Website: macys
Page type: billing-address
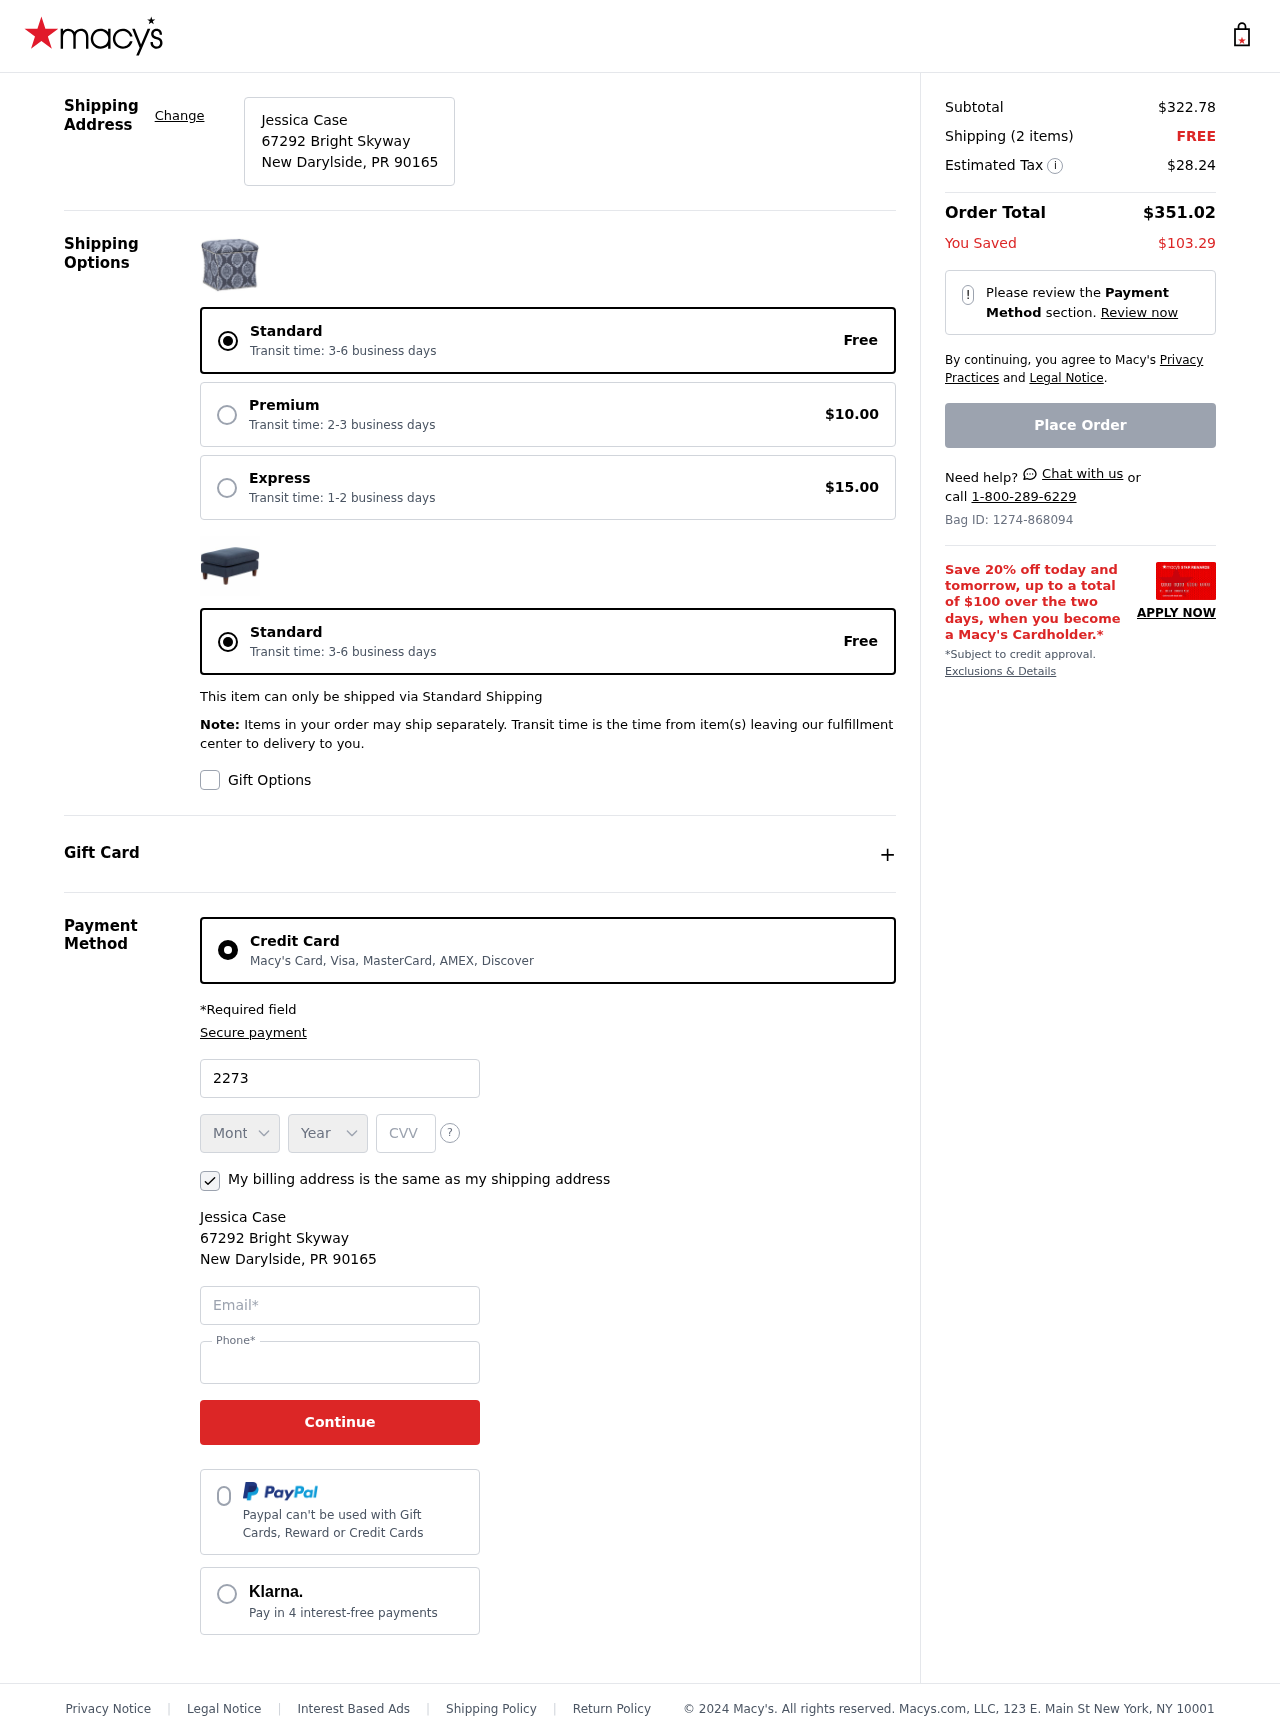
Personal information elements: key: PII_CARD_CVV
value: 420
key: PII_CARD_EXPIRY_MONTH
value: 06
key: PII_CARD_EXPIRY_YEAR
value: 27
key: PII_CARD_NUMBER
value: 2273 2476 8631 1773
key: PII_CITY_STATE_ZIP
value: New Darylside, PR 90165
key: PII_EMAIL
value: jcase@gmail.com
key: PII_FULLNAME
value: Jessica Case
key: PII_PHONE
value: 5472588663
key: PII_STREET
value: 67292 Bright Skyway
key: PII_FULLNAME2
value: Jessica Case
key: PII_CITY
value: New Darylside
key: PII_STATE
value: PR
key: PII_STATE_ABBR
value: PR
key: PII_POSTCODE
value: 90165
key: PII_POSTCODE_FULL
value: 90165
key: PII_CITY_STATE
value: New Darylside, PR
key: PII_POSTCODE_NUMERIC
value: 90165
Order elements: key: ORDER_SUBTOTAL
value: $322.78
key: ORDER_NUM_ITEMS
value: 2
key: ORDER_SHIPPING_COST
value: FREE
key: ORDER_TAX
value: $28.24
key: ORDER_TOTAL
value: $351.02
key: ORDER_SAVINGS
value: $103.29
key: ORDER_ID
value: Bag ID: 1274-868094